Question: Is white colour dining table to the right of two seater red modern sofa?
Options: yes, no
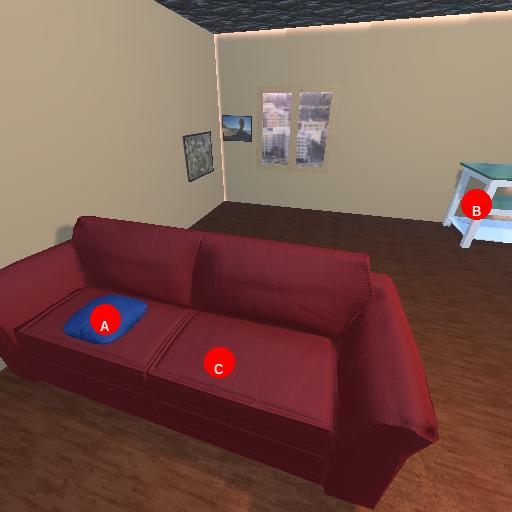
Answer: yes